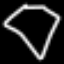
Label: diamond